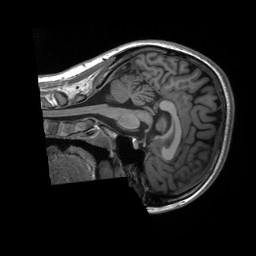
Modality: T1w
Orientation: sagittal
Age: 24
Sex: female
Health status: ill
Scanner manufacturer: siemens
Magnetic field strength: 3 T
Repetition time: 2.3 s
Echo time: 0.00232 s